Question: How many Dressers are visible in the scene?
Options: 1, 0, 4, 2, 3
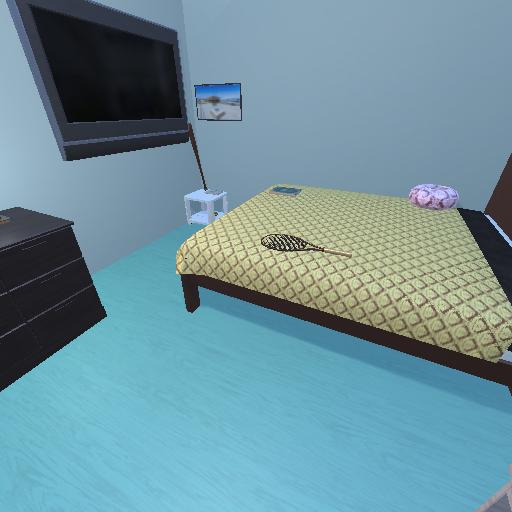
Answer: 1